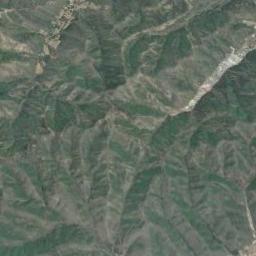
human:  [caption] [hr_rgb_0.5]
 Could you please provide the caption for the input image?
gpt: The folded mountain is covered with dense vegetation in the sunny slope .

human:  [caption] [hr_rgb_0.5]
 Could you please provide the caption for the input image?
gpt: The mountains are winding and undulating .

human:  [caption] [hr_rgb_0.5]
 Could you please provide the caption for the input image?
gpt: The mountain is full of green plants with lines of bare land .

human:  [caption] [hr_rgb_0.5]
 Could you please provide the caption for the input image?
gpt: This mountain is completely covered by vegetation .

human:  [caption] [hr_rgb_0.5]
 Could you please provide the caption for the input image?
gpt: There are some ridges on the green and gray mountain .